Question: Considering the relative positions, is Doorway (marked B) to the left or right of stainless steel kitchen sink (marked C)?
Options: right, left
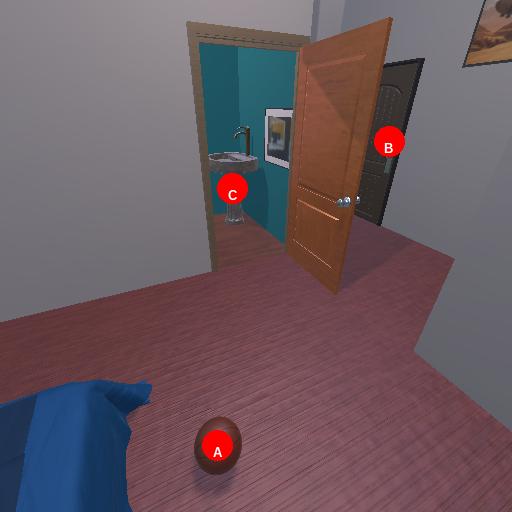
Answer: right